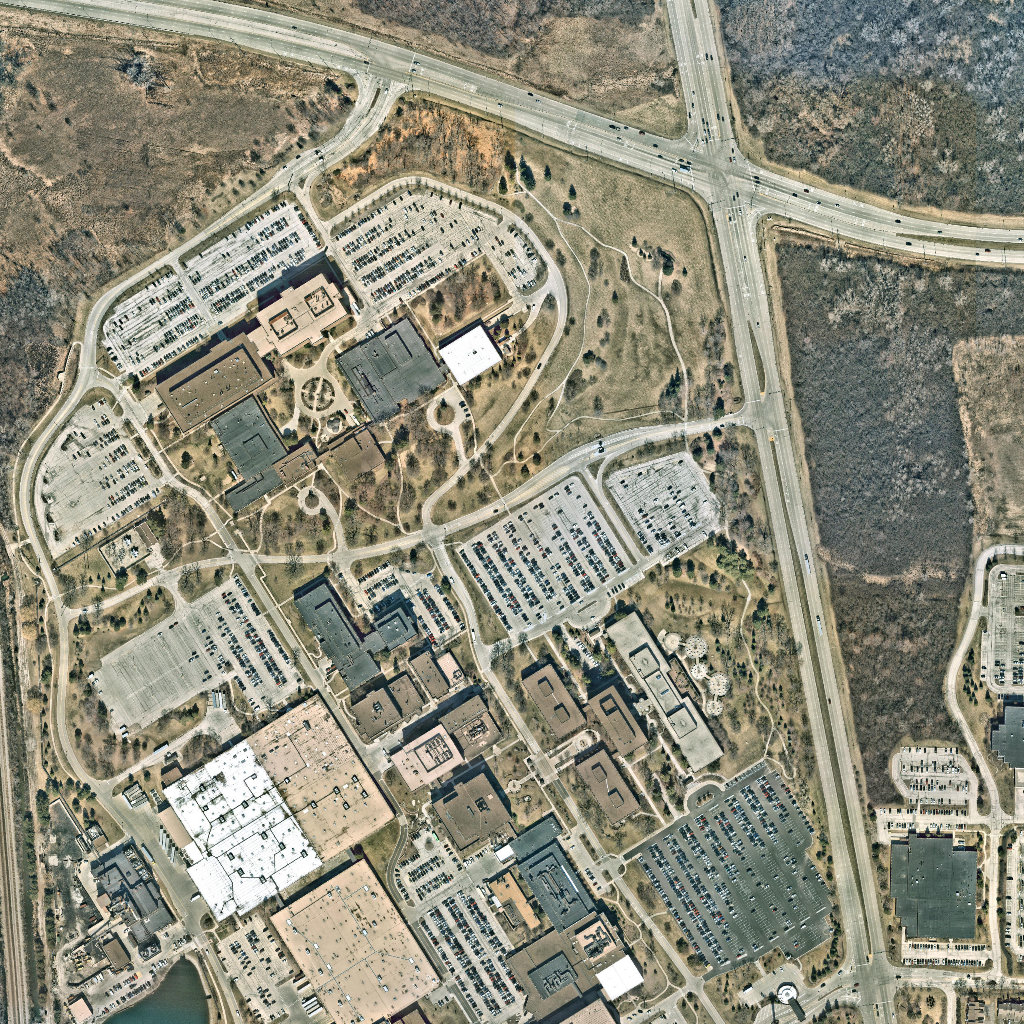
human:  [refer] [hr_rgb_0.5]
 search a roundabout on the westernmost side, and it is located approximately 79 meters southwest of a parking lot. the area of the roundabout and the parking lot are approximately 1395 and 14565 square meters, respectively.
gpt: <box>[[28, 35, 33, 40, 0]]</box>

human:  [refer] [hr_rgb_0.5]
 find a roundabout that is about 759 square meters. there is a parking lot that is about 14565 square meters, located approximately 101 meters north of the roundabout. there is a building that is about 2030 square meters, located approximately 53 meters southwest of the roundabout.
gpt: <box>[[41, 38, 45, 42, 0]]</box>

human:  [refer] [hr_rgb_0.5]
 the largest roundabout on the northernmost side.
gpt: <box>[[28, 35, 33, 40, 0]]</box>